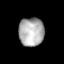
Tissue: lung
Cell type: Epithelial cells
Senescence score: 0.2191
Nuclear area (px): 709
Mean DAPI intensity: 174.539